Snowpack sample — Buffalo Mountain, Silverthorne, Colorado, USA (1/25/25, 10:11 AM MST)
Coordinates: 39.6222, -106.1139
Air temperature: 22 °F
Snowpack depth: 110 cm
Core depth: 20 cm
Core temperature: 48.2 °F
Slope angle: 12°, slope face: 102°
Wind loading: high
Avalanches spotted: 0
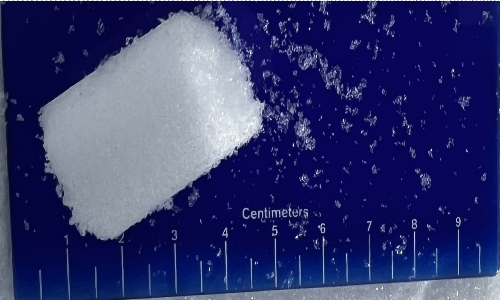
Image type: core
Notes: No avalanches nearby, collected on the outskirts of a fire break 15 meters from the treeline, on way to Buffalo and Red Mountain